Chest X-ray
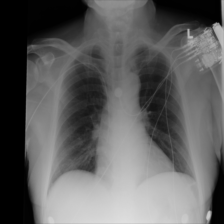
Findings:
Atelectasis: negative
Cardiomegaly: negative
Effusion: negative
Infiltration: negative
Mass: negative
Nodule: negative
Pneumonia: negative
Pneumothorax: negative
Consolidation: negative
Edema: negative
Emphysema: negative
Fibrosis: negative
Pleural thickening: negative
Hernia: negative